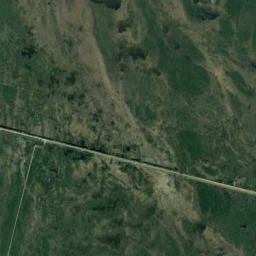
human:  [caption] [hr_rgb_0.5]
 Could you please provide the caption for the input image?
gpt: The wetland consists of bare land and green plants .

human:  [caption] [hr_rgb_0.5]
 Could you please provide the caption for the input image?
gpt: The river surface in a wetland is covered with large green and brown mixed dense vegetation .

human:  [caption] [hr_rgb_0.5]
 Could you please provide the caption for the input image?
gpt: There are many different areas of water surrounded by wetlands .

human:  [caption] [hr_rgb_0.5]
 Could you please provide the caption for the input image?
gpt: A straight path passes through this wetland whose vegetation coverage is about seventy percent .

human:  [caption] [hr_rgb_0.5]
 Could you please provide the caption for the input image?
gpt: A straight road goes across the wetland .